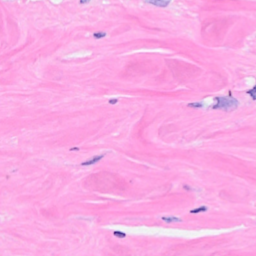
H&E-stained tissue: Breast